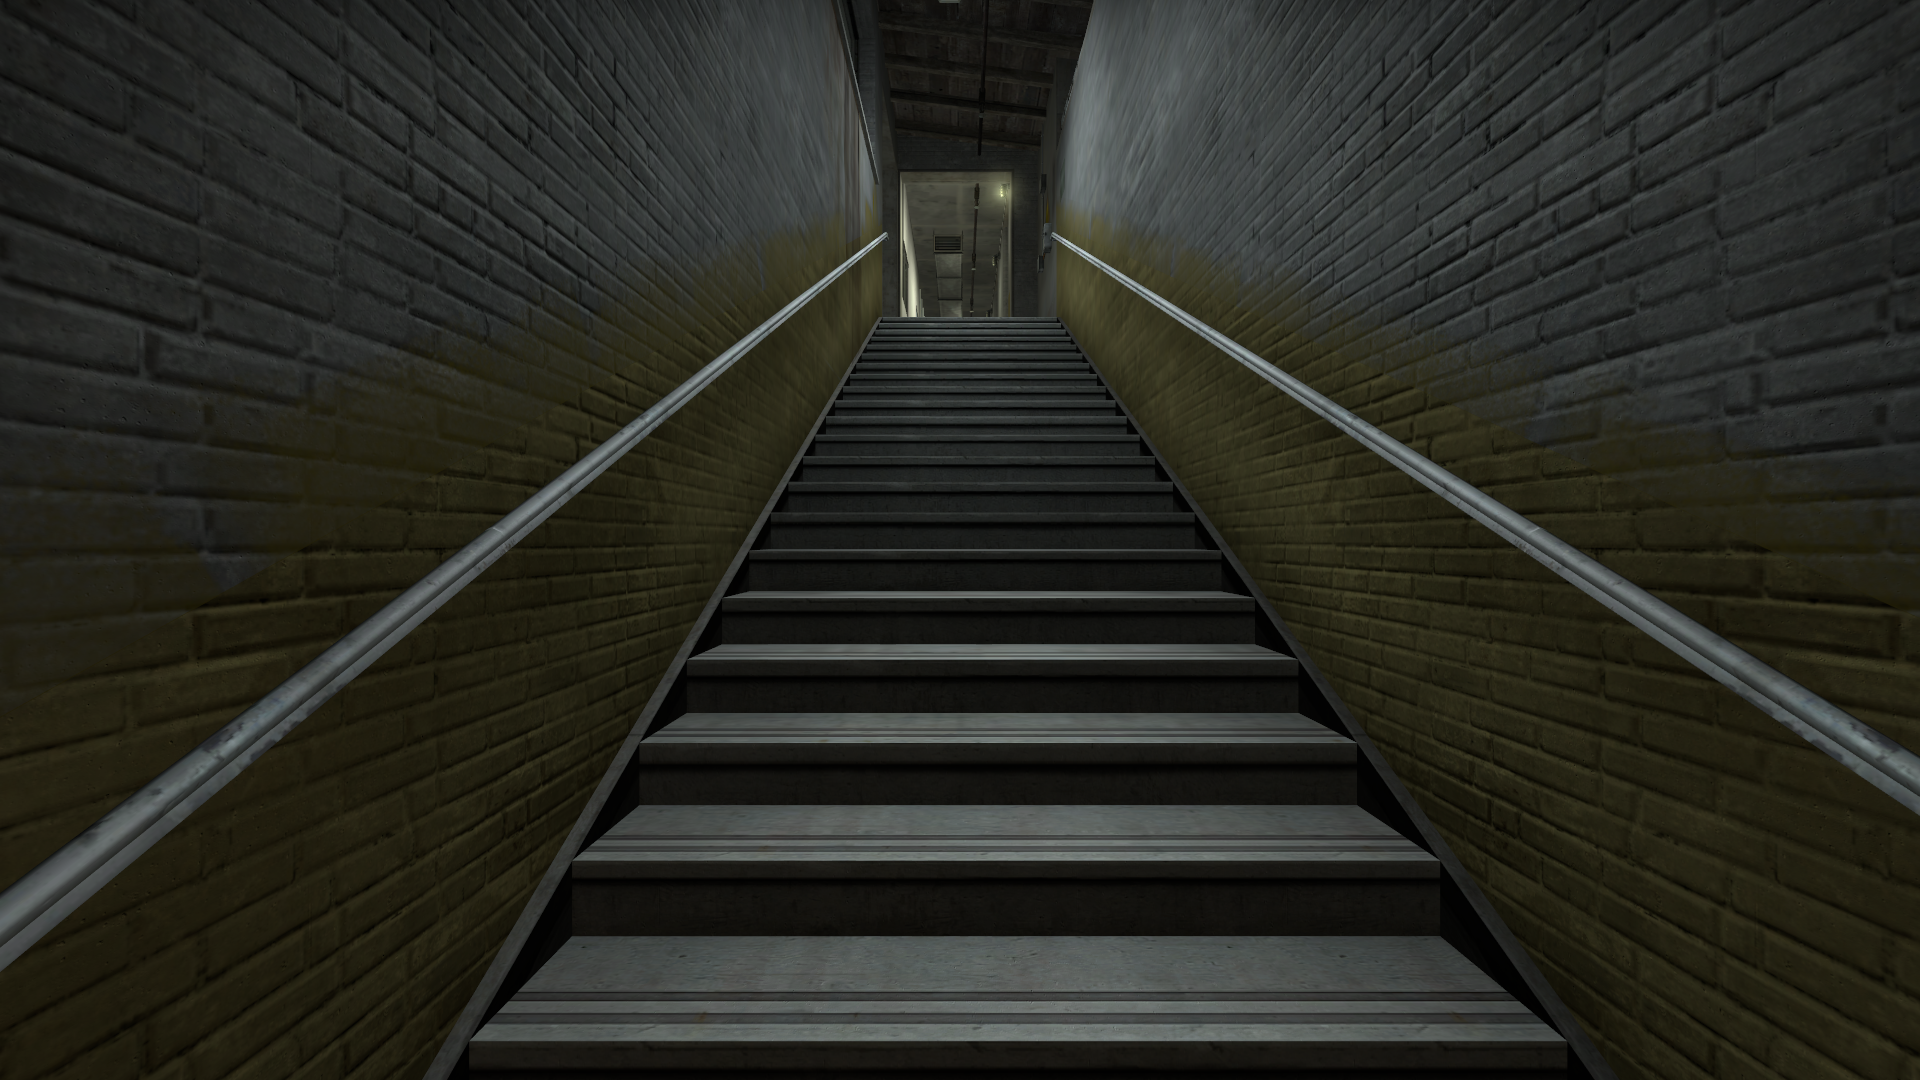
Map: de_train